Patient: sex F, age 68
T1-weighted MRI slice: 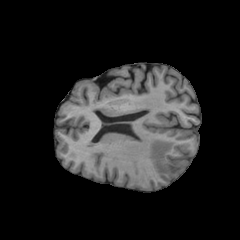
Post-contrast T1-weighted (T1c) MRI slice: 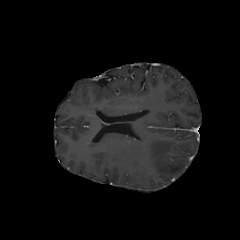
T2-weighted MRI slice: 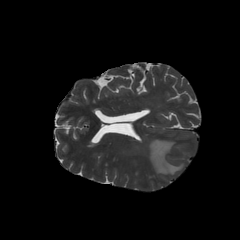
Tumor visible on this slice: yes
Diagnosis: Glioblastoma, IDH-wildtype
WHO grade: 4